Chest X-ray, PA view. Patient: 37 years old, sex M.
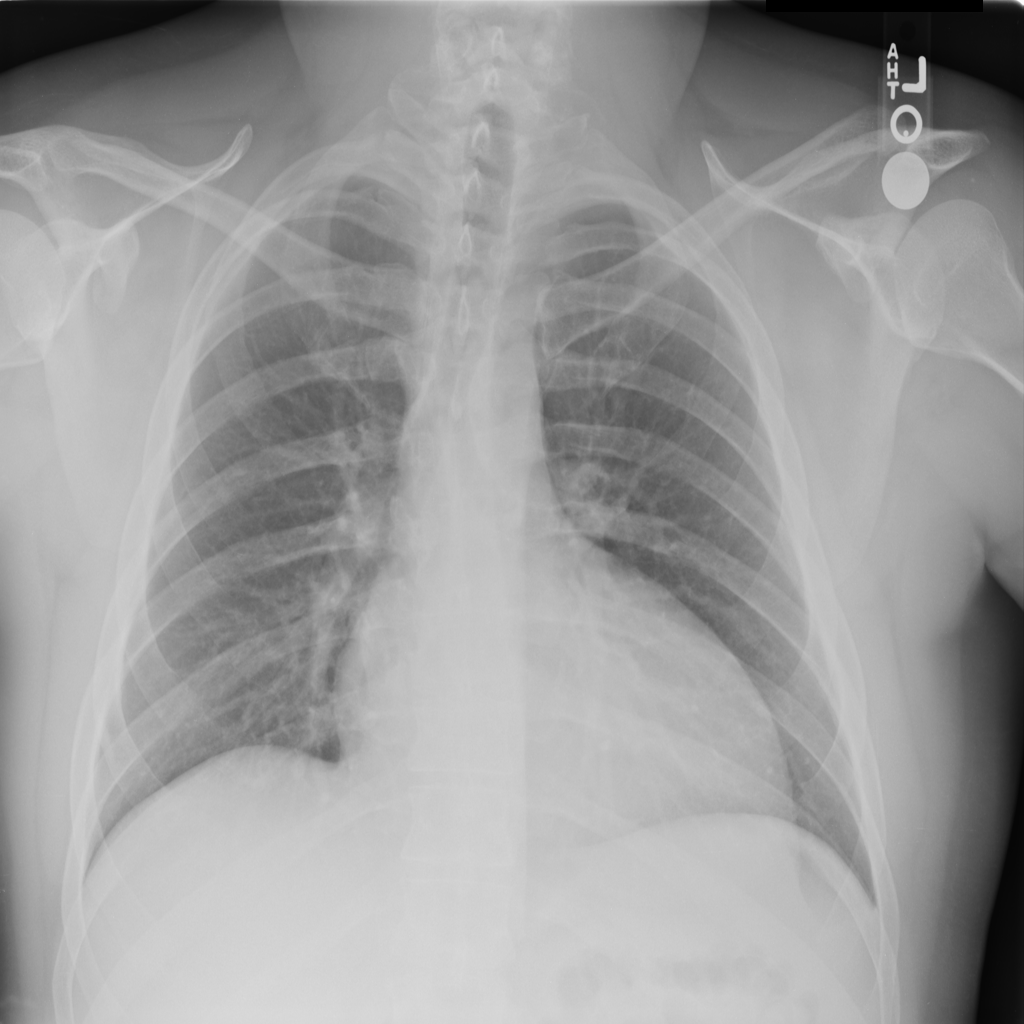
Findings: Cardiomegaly